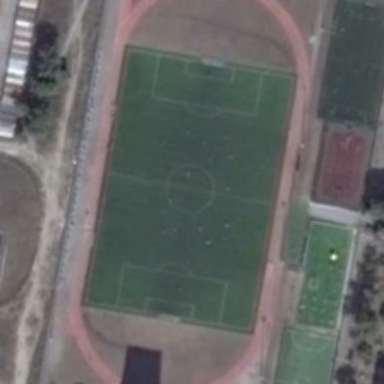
The playground consists of a red track and a green football field .